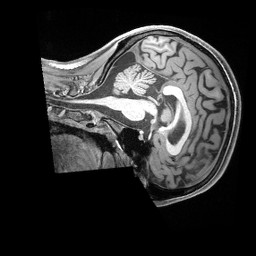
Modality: T1w
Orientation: sagittal
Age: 22
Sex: male
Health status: healthy
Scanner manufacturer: siemens
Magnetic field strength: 3 T
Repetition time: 2.4 s
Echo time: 0.00228 s